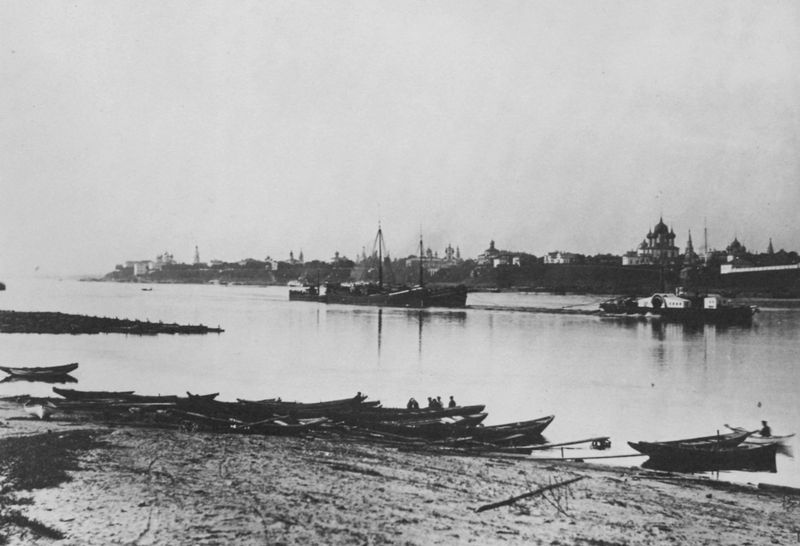
Titel: Die Wolga bei Jaroslawl und bei Nischnij-Nowgorod
Künstler: Russischer Photograph
Standort: Paris
Institution: Roger-Viollet
Schlagwörter: himmel, meer, wasser, weiß, wolken, fluss, menschen, sand, stadt, ufer, äste, grau, schwarz, alt, architektur, bild, bach, häuser, spiegelung, kirche, boot, boote, ruder, schiff, schiffe, segel, segelschiffe, strand, ansicht, russland, spuren, hafen, industrie, kies, masten, promenade, dampfer, bucht, foto, fotografie, moschee, türme, schwarz-weiss, landzunge, photo, zunge, matsch, architektut, bahc, einlauf, flussschifffahrt